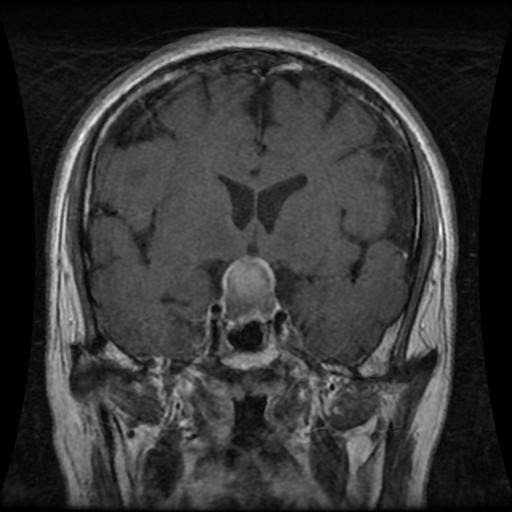
Label: pituitary